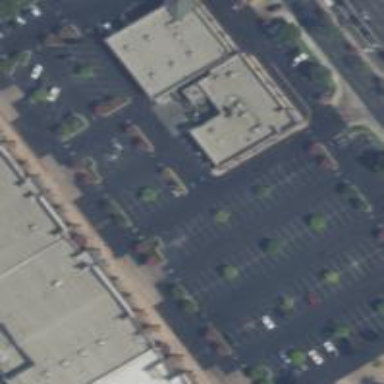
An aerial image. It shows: Retail building housing supermarket.